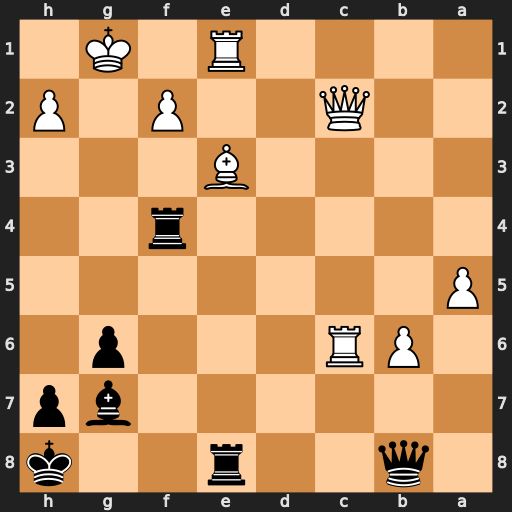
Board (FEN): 1q2r2k/6bp/1PR3p1/P7/5r2/4B3/2Q2P1P/4R1K1
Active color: b
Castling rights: -
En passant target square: -
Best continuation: Rg4+ Kh1 Qf4 Qe2 Qe4+ f3 Qxc6